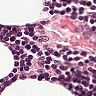
Metastatic tissue present: no